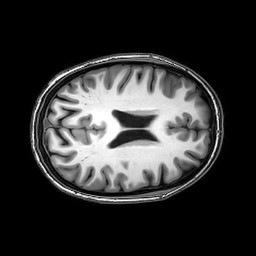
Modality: T1w
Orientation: axial
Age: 22
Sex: female
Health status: healthy
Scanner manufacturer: philips
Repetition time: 0.008299 s
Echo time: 0.00382 s